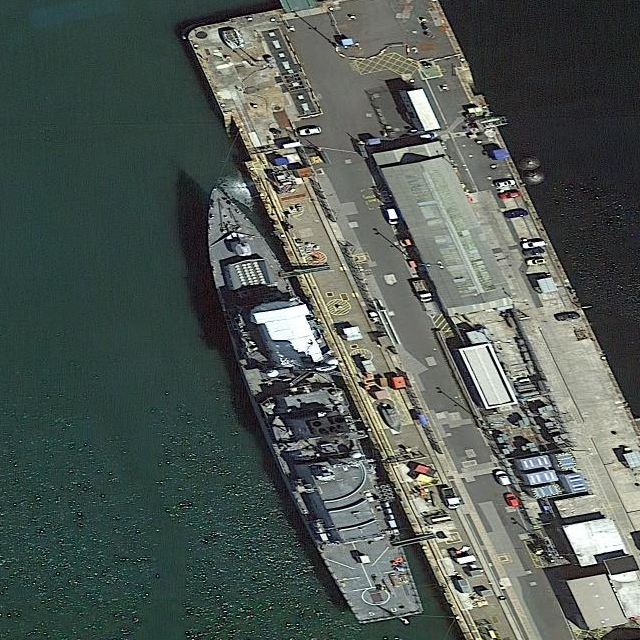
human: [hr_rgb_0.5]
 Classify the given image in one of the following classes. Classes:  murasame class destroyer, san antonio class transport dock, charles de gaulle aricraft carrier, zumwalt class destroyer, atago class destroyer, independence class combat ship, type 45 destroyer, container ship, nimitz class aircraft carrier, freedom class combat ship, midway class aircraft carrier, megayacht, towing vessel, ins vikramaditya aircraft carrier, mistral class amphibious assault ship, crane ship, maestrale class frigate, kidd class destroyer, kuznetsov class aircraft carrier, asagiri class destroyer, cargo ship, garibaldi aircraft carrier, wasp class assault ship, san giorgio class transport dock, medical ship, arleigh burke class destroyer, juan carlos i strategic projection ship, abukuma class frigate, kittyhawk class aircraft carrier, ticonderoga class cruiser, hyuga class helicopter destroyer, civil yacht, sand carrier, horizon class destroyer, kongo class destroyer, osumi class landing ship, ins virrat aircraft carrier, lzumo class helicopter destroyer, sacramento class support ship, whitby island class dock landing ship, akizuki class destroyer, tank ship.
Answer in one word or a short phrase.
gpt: Type 45 destroyer